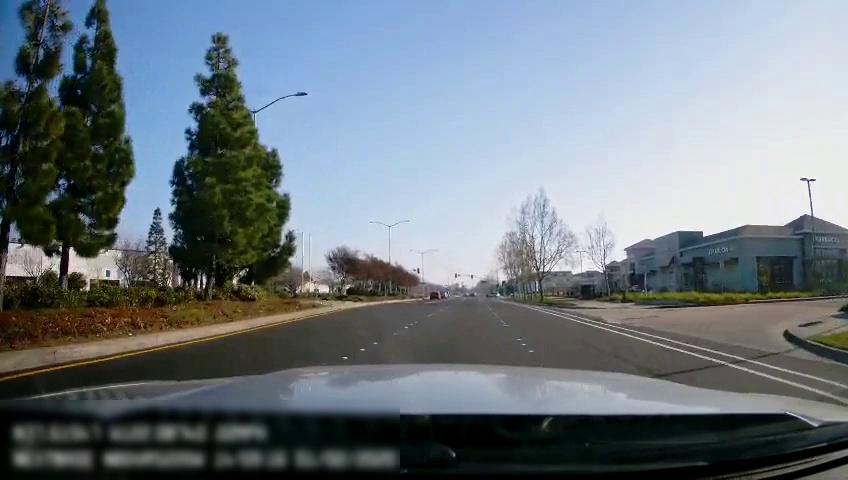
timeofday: Day
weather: Sunny
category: Drivable Space
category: Lanes | Alternate Lane
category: Lanes | Current Lane
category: Lanes | Current Lane
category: Lanes | Alternate Lane